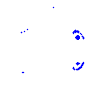
Particle: pion